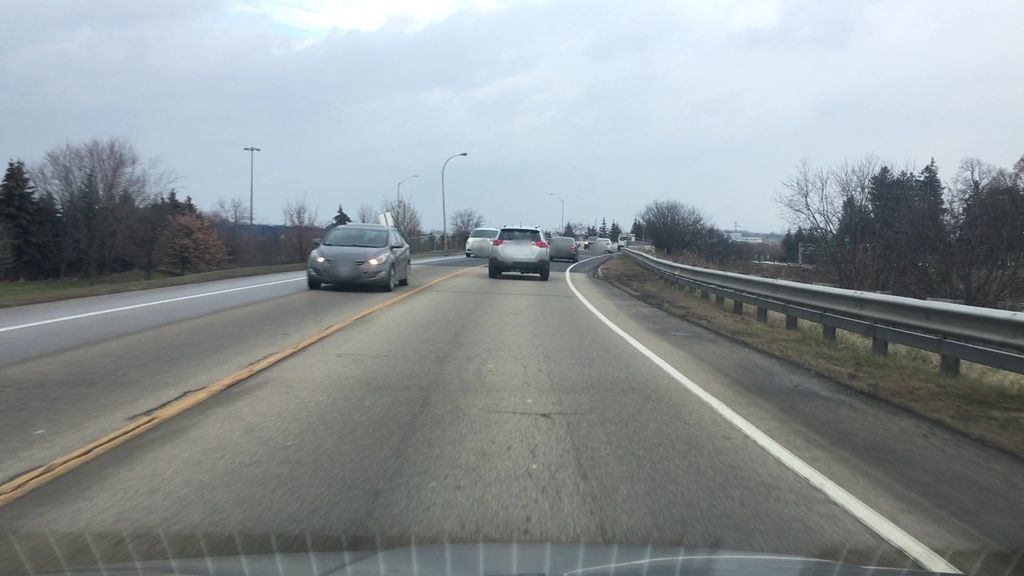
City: hamilton